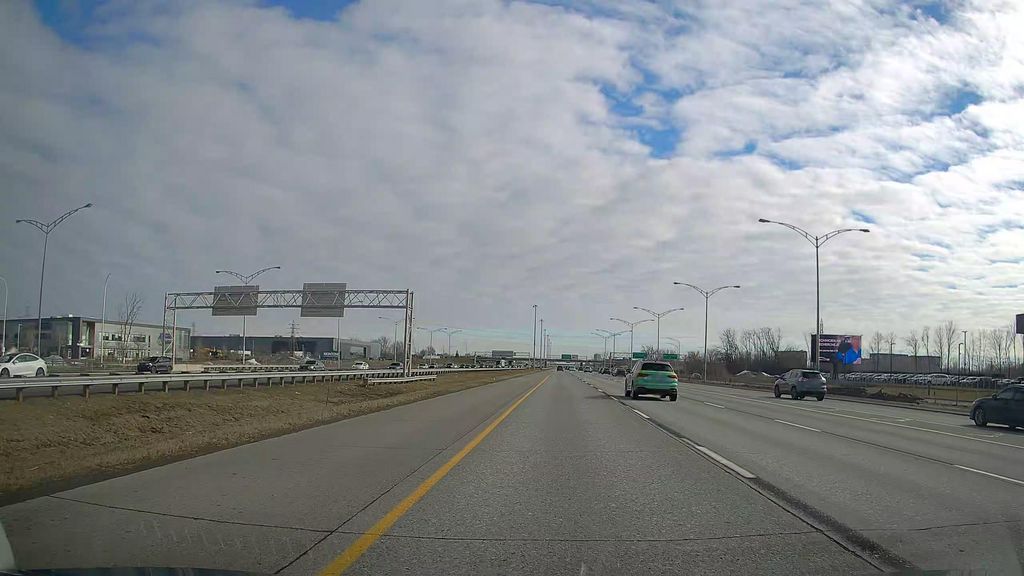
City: montreal